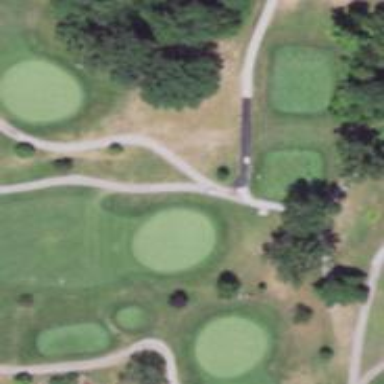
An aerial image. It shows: View of golf hole.